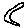
Label: moon